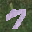
Label: 7